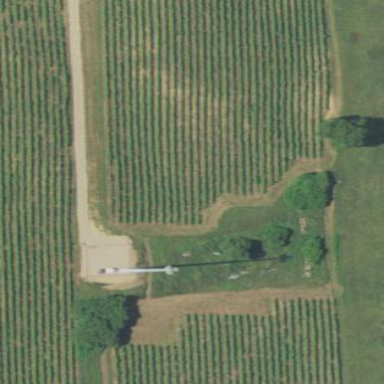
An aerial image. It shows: Vineyard with grape crops.